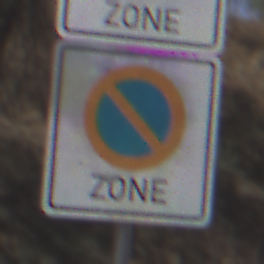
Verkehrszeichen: BeginnEingeschraenktesHalteverbotZone
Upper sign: BeginnZone30
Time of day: Midday
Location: Outdoor (RoadRail)
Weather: Clear
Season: NotSpecified
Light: Natural